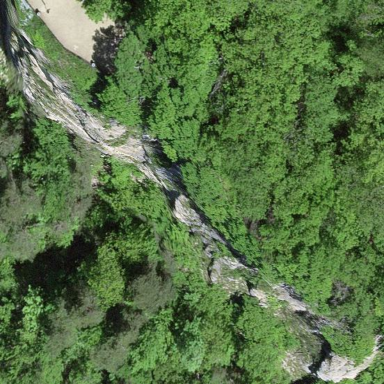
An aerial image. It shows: Natural cliff.